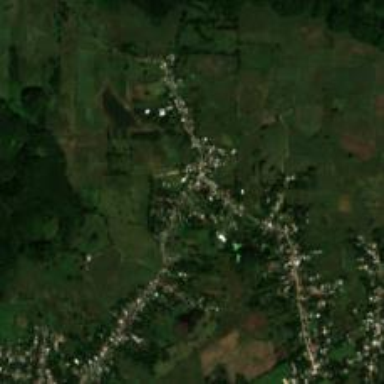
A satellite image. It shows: Village area.